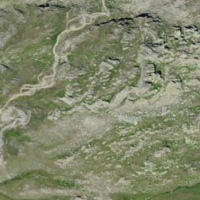
EUNIS habitat code: 31
Species observed at this site:
Gentiana gaudiniana